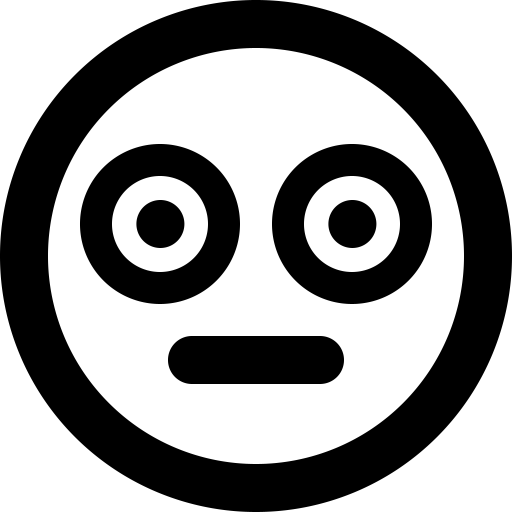
Tags: icon, FontAwesome, fa-icon, outline, face, flushed